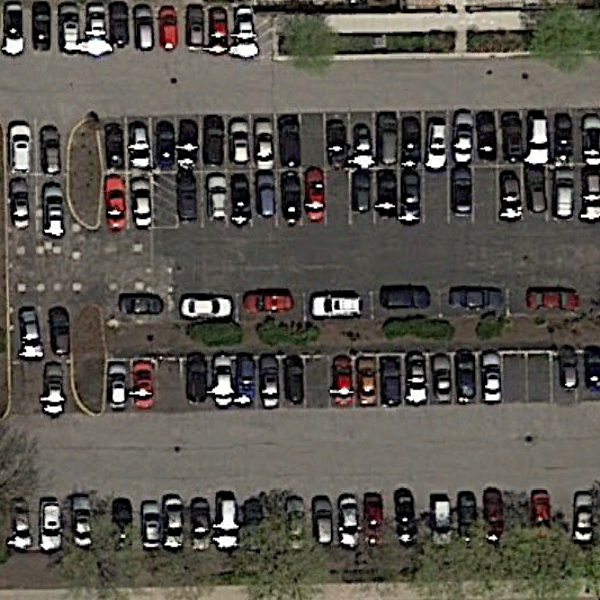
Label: Parking